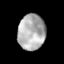
Tissue: lung
Cell type: Endothelial cells
Senescence score: 0.6009
Nuclear area (px): 948
Mean DAPI intensity: 176.657